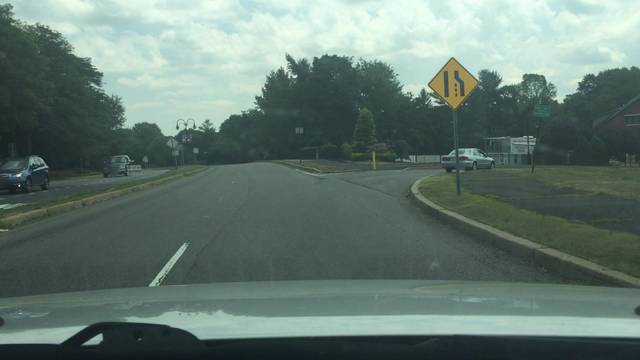
Region: United States
Coordinates: 40.419, -74.411